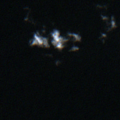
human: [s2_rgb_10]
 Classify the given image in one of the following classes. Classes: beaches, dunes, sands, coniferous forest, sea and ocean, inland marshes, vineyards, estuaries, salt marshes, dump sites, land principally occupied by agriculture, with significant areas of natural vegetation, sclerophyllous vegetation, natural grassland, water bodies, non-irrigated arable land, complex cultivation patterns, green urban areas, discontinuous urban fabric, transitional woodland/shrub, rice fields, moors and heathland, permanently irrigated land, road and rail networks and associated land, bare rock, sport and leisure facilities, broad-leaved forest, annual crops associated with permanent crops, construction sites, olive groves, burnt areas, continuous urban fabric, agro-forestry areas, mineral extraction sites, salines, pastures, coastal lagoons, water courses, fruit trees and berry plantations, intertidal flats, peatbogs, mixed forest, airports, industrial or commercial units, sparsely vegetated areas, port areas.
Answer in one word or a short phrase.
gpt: water bodies